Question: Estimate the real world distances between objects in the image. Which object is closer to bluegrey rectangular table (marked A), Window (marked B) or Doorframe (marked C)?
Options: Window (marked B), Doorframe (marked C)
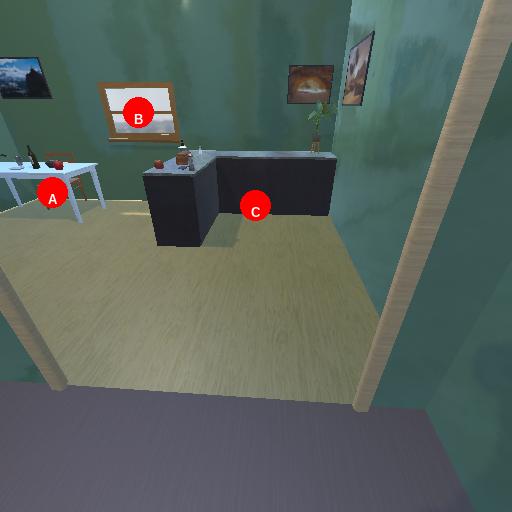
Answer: Window (marked B)